Question: What is the value of this measurement?
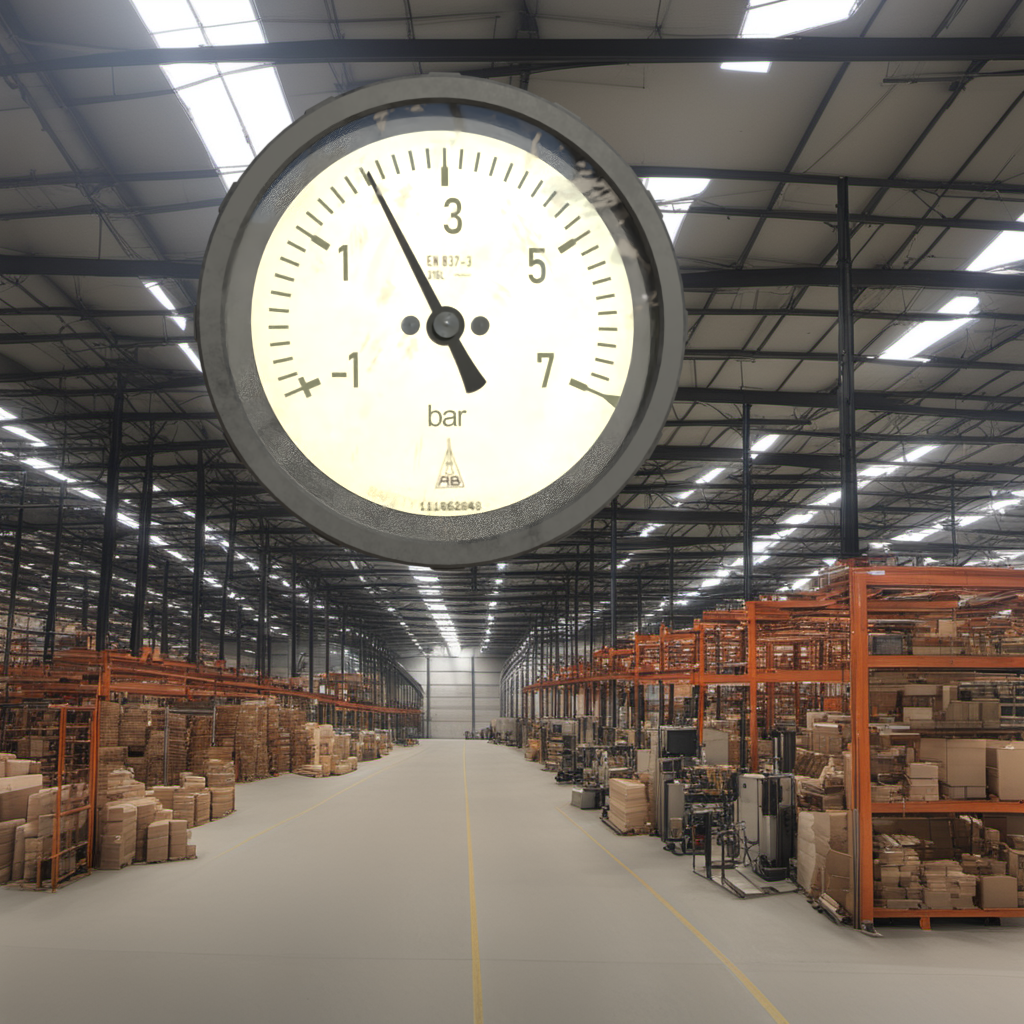
Answer: The result is 2.07
Question: What is the value range of the measurement in the image?
Answer: The range is from -1 to 7
Question: What is the minimum and maximum value range of the measurement in the image?
Answer: The minimum value is -1 and the maximum value is 7